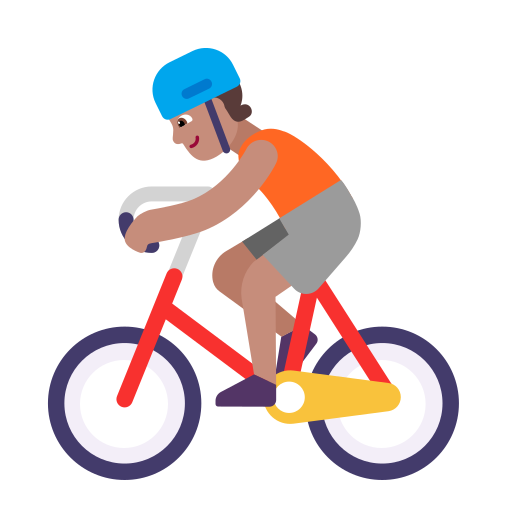
person biking flat